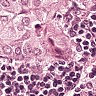
Metastatic tissue present: yes